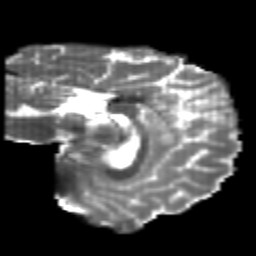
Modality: T2w
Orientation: sagittal
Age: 21
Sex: female
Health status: healthy
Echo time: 0.074 s